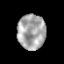
Tissue: prostate
Cell type: T cells
Senescence score: 0.3206
Nuclear area (px): 951
Mean DAPI intensity: 168.436